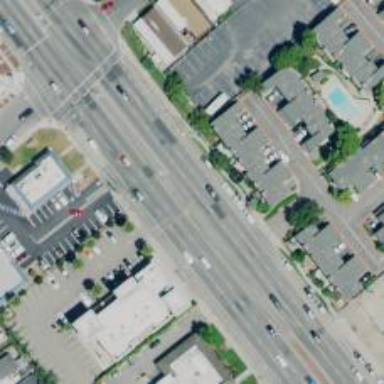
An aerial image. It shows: Primary highway with asphalt surface and separate sidewalk.